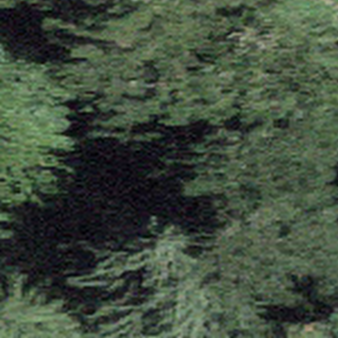
Label: other